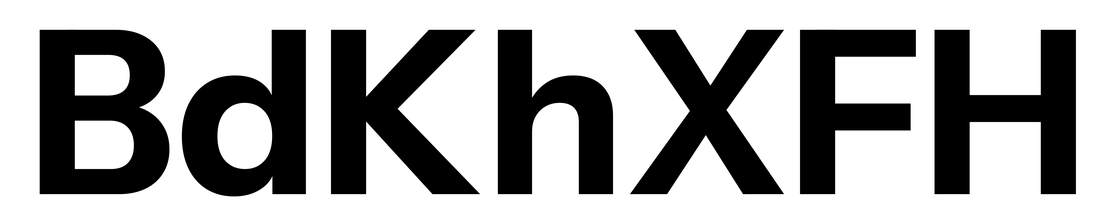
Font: InstrumentSans_Bold